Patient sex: M
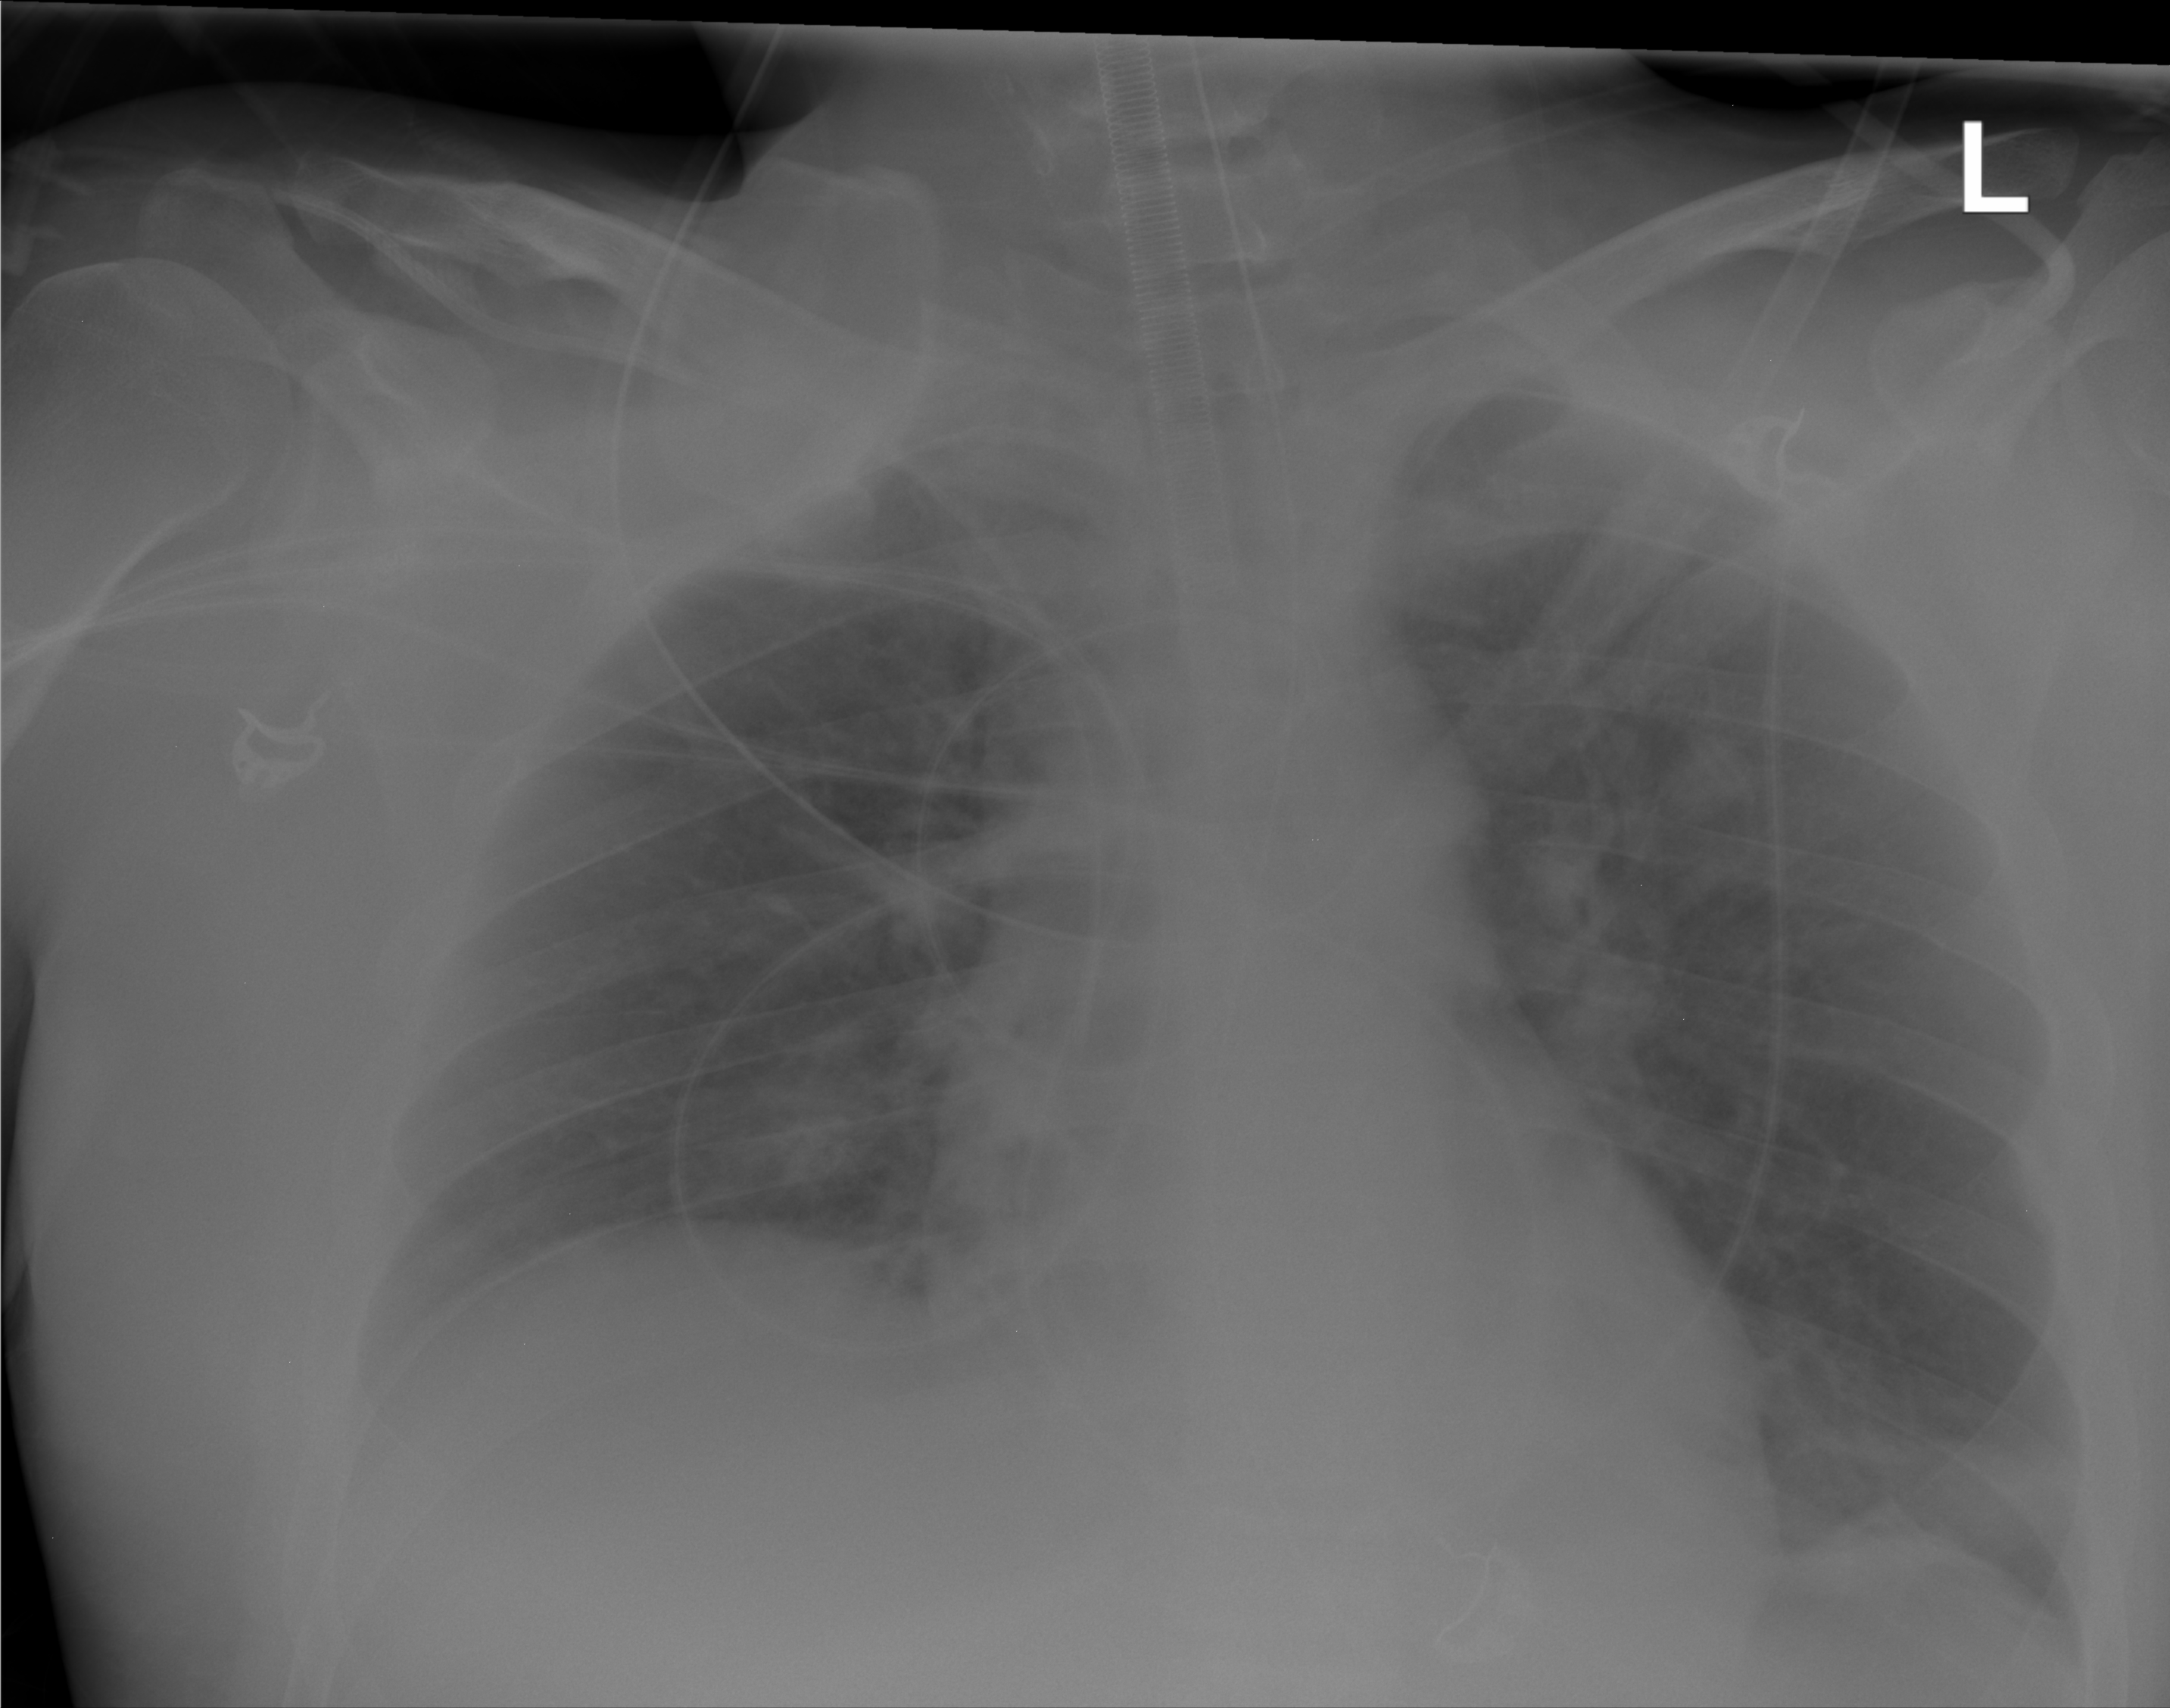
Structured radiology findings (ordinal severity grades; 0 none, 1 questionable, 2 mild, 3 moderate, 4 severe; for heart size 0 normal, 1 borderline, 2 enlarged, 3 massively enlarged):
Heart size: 1
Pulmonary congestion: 0
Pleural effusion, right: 2
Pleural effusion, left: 2
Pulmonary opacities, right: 0
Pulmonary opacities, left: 2
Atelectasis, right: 2
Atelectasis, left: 2